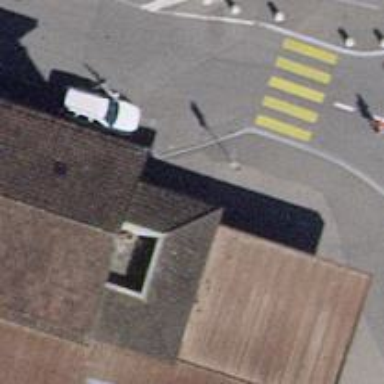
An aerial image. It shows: Post box is visible.